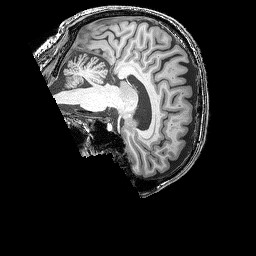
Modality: T1w
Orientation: sagittal
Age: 56
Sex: male
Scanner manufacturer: siemens
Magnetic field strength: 3 T
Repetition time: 2.25 s
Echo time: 0.00411 s